二年级 · 算术
淘气妈妈给淘气过生日, 妈妈用 100 元钱买了 1 个蛋糕, 4 份蛋卷, 找回了 12 元。一份蛋卷多少元?

蛋糕 68 元

蛋卷 $?$ 元

答：一份蛋卷（）元。答： 3 号运动员跳了 $(\quad ）$ 下
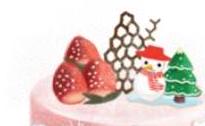
答案: $(100-68-12) \div 4=5$ (元)

答: 一份蛋卷 5 元。